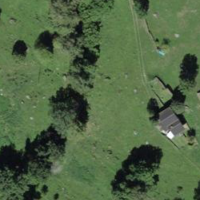
EUNIS habitat code: 55
Species observed at this site:
Cirsium arvense